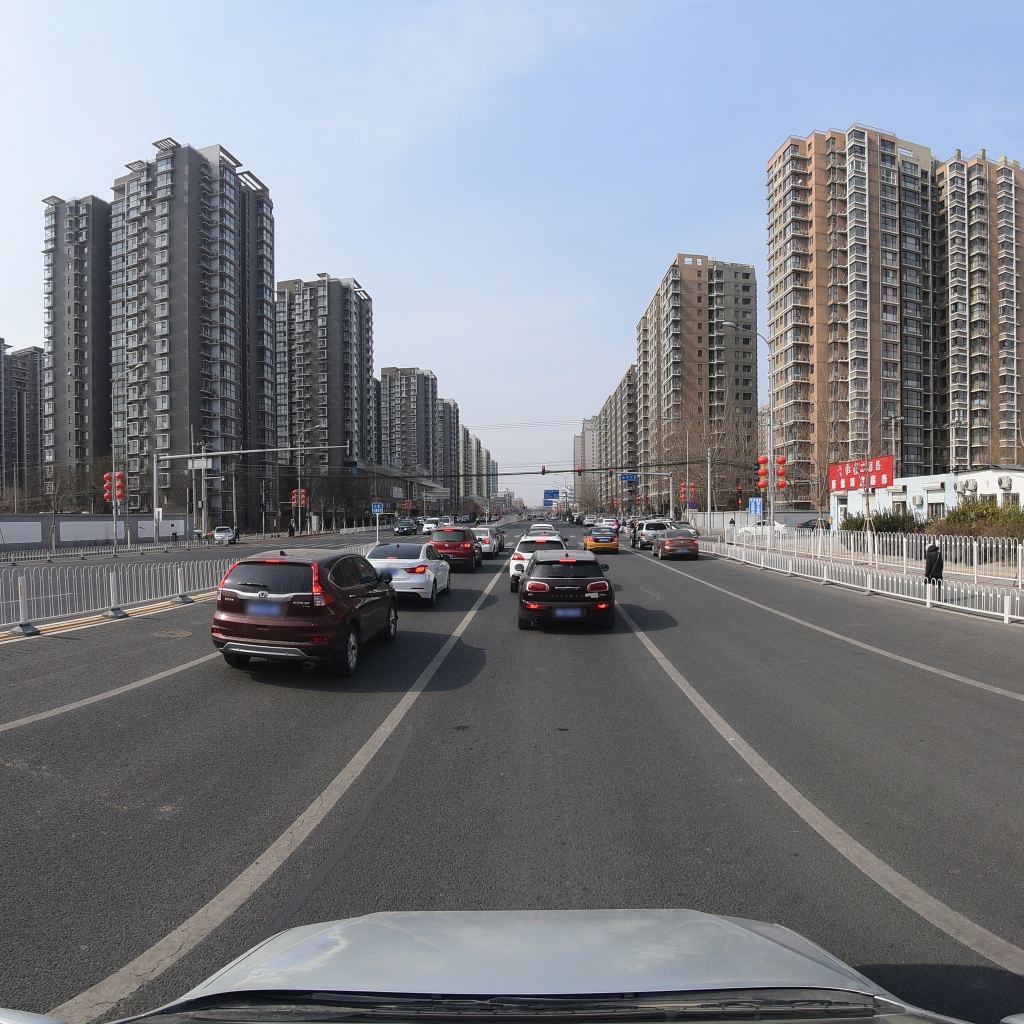
Region: Fengtai
Road damage annotations: manhole cover, longitudinal patch